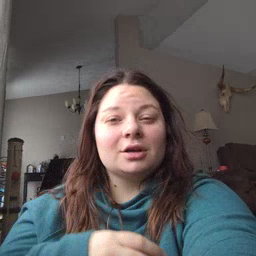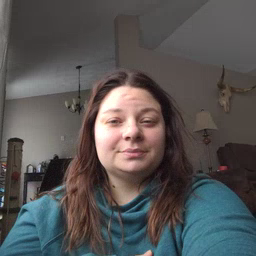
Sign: dryer